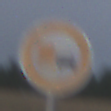
Verkehrszeichen: UeberholverbotKraftfahrzeuge
Umgebung: Outdoor, Nature
Tageszeit: SunriseSunset
Wetter: Overcast
Licht: Natural
Jahreszeit: NotSpecified
Kontrast: LowContrast